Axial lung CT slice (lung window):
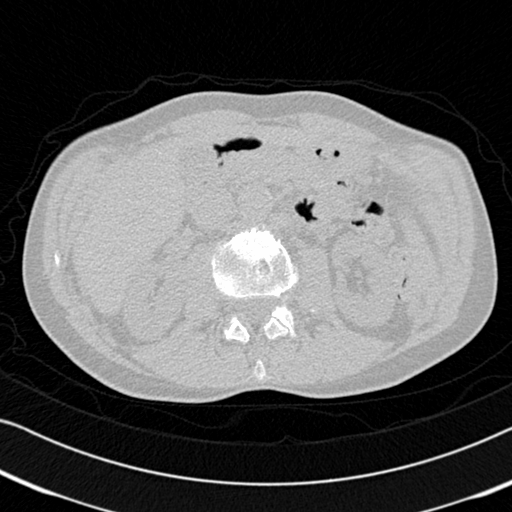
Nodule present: no